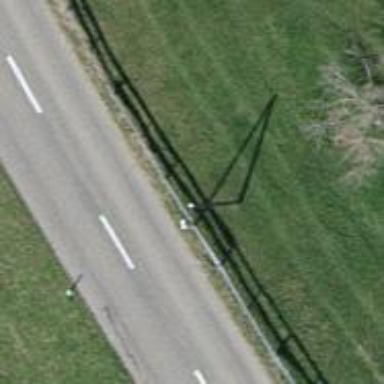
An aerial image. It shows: Guyed power pole.